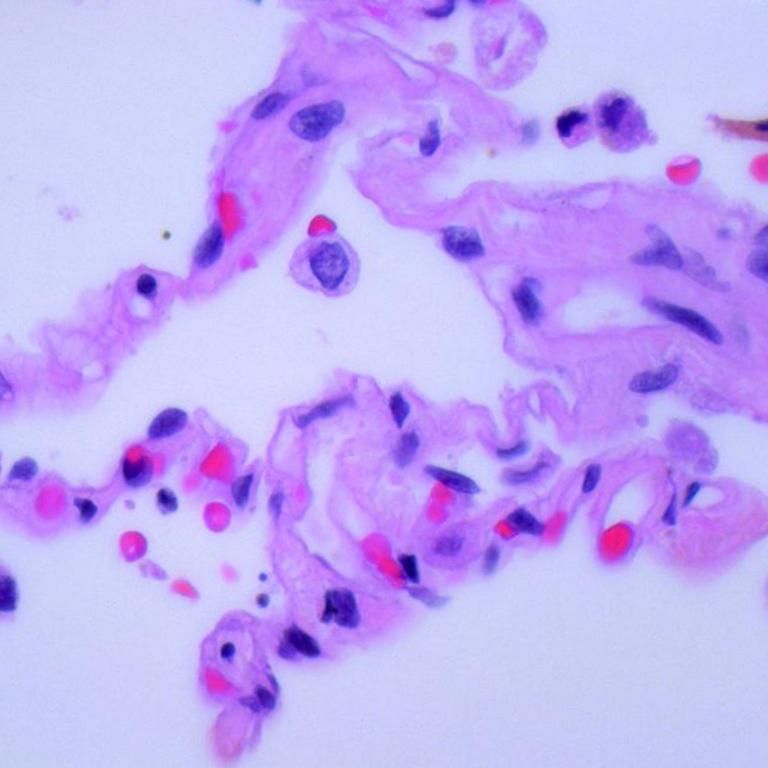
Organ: lung
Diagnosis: benign